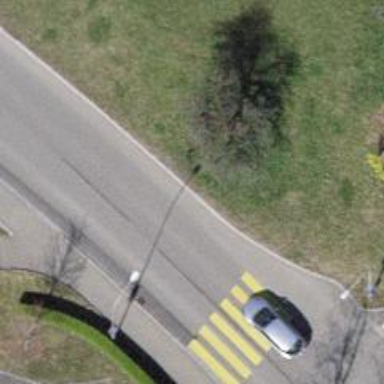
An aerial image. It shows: Asphalt cycleway.